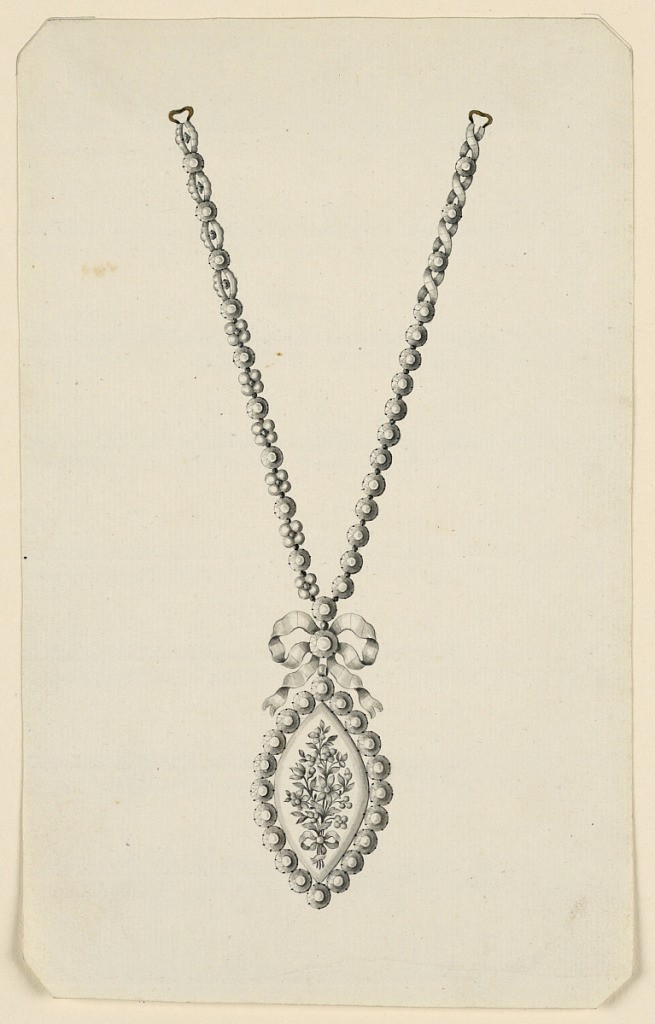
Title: Design for a Necklace
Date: late 18th century
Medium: Pen and black ink, brush and gray watercolor, gold on light green paper
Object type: Drawing
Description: Jewelry design for a necklace. For the chain, four different shapes are suggested. Hanging from a knotted ribbon is an oval pendant with a bouquet of flowers tied with ribbon in the center, framed by a row of diamonds. Bevelled corners.